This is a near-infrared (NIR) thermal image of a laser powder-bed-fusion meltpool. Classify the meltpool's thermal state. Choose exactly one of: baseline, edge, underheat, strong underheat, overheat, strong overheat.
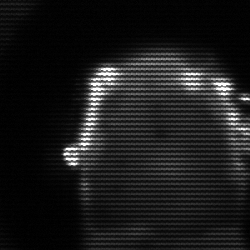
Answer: baseline